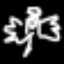
Label: angel